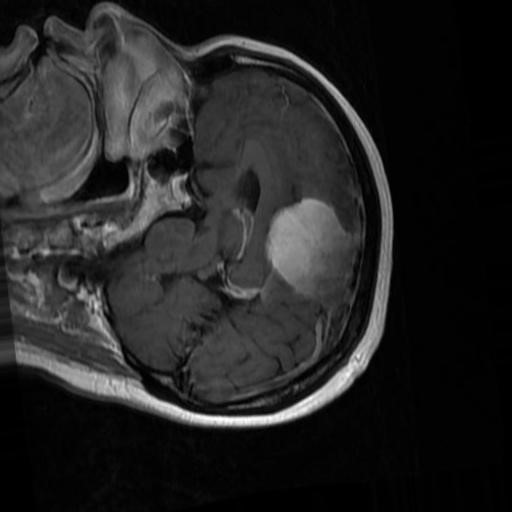
Label: brain_menin